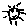
Label: sun